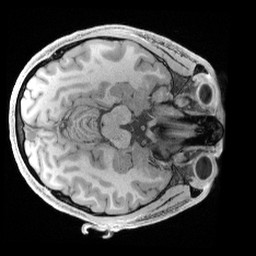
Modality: T1w
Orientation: axial
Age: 23
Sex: male
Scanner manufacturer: siemens
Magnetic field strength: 3 T
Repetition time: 2.4 s
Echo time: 0.00241 s